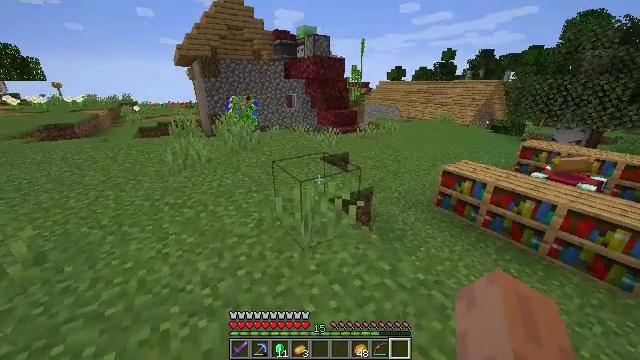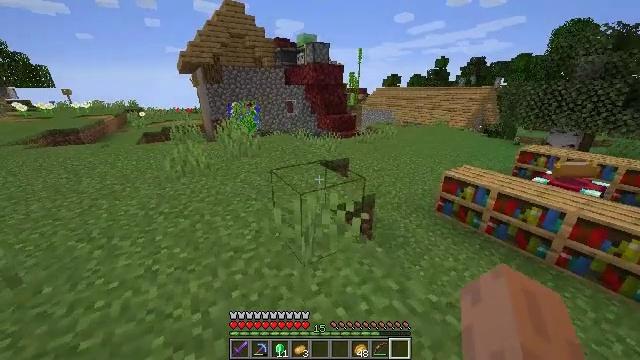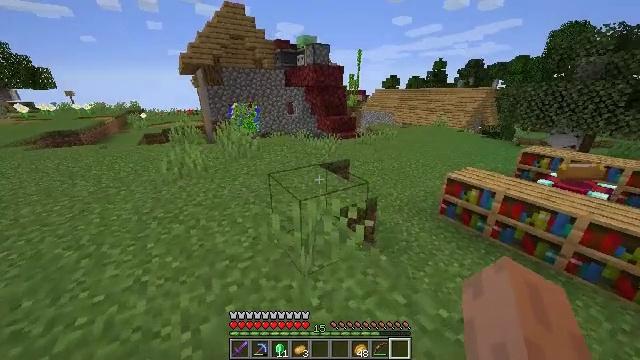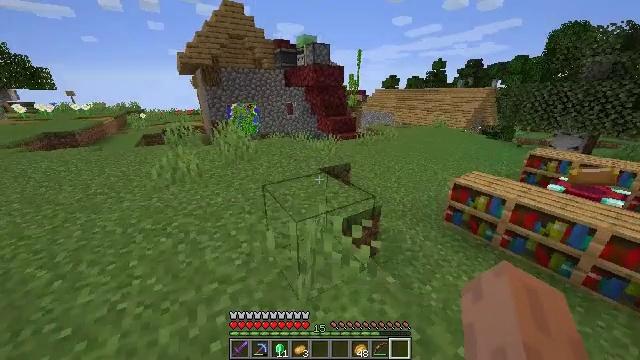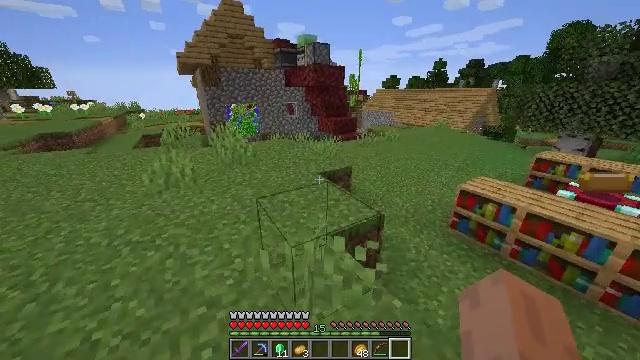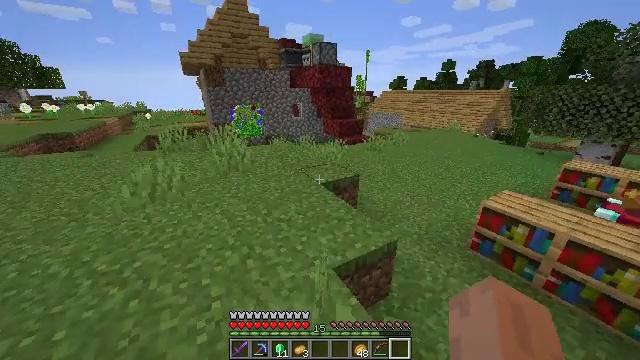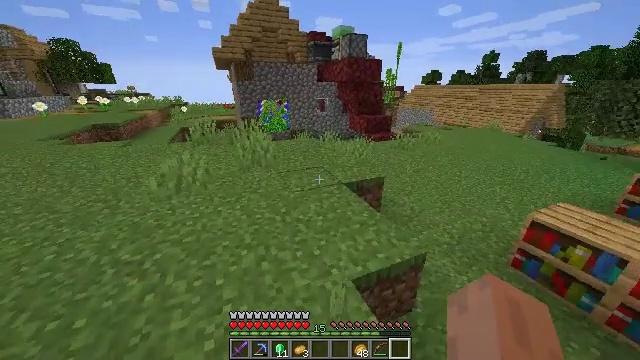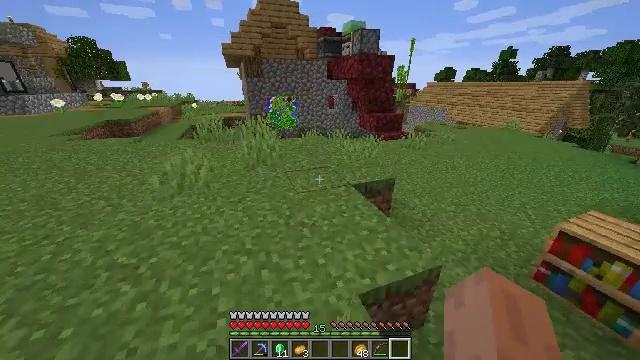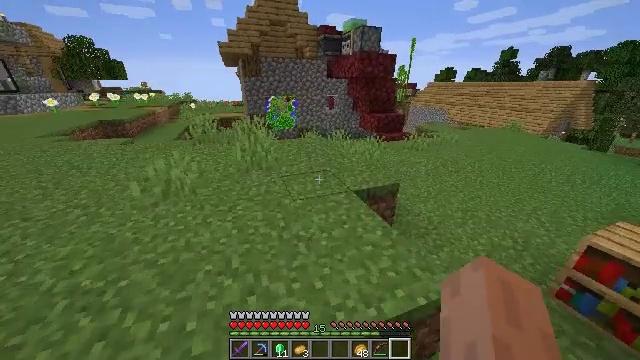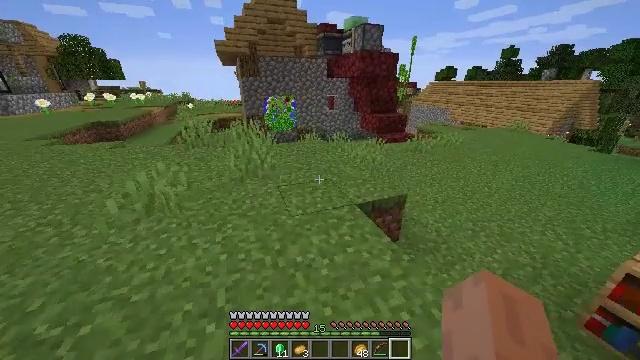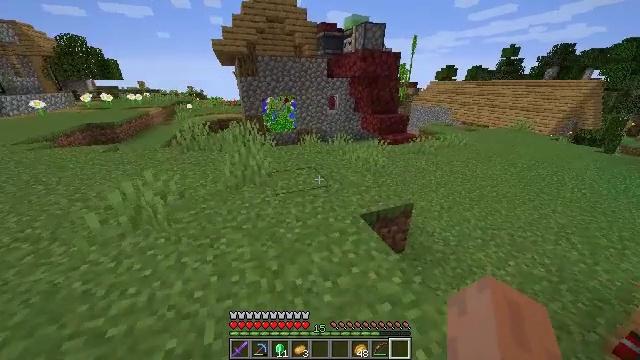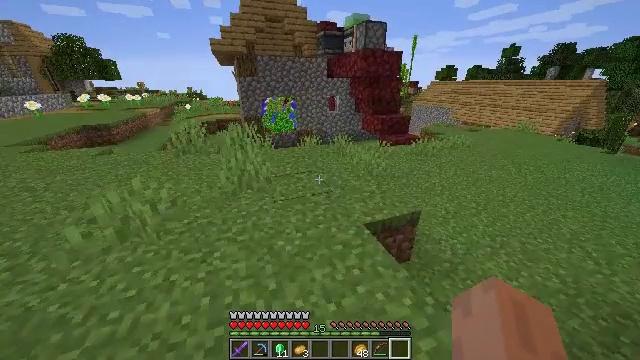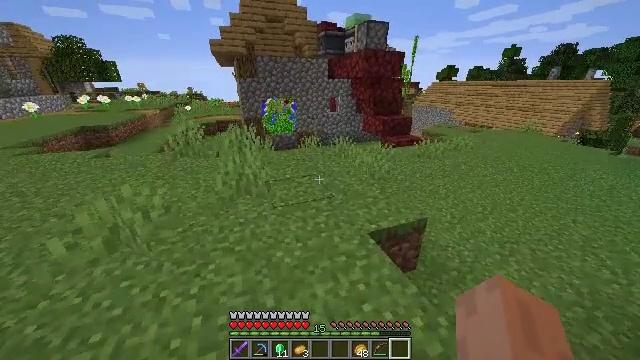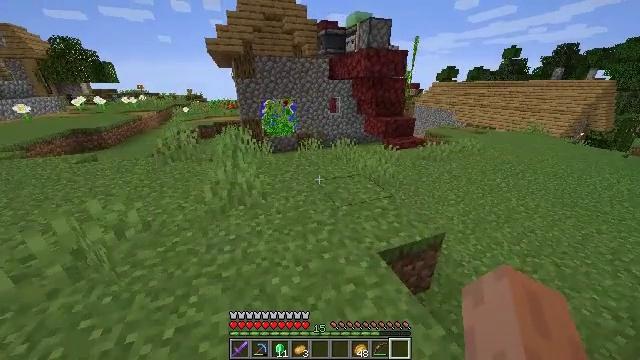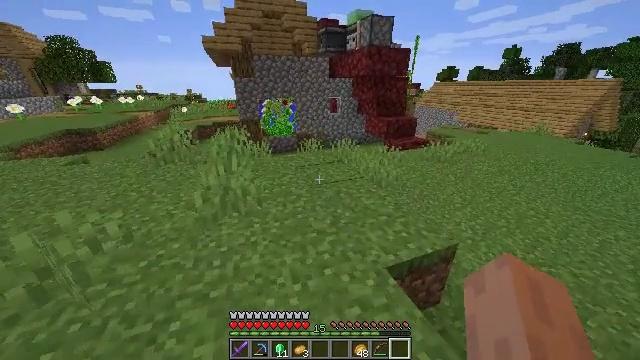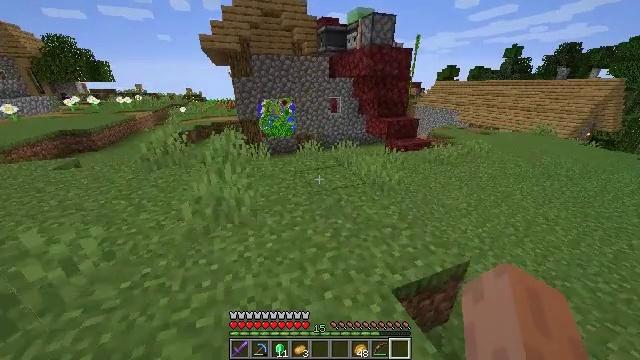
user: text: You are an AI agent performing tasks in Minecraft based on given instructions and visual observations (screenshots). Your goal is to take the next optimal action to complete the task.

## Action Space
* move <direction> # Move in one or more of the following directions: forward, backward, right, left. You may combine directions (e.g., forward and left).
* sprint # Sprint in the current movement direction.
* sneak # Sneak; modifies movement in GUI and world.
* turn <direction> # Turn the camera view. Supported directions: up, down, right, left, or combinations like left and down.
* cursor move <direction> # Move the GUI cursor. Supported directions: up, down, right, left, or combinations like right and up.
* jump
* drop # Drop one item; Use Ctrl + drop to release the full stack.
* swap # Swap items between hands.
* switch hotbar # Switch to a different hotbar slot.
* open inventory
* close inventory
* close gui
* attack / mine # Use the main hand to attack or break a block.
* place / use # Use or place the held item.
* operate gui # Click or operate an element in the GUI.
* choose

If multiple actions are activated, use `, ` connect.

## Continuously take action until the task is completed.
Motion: motion action
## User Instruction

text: Mine cobblestone to craft tools and furnaces.
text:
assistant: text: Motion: move forward
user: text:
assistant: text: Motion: move forward
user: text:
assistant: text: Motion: move forward
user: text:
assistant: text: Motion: move forward
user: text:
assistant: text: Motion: move forward, turn left
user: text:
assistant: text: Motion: move forward, turn left and down
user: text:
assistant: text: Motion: move forward, turn left
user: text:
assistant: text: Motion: move forward
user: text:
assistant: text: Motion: move forward
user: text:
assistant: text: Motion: move forward
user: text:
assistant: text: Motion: move forward
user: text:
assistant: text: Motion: move forward
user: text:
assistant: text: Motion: move forward
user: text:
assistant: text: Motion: move forward
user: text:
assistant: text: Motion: move forward
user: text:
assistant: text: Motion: move forward
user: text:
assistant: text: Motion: move forward
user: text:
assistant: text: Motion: move forward
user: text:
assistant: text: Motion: move forward
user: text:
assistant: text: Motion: move forward
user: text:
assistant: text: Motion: move forward
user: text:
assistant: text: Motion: move forward
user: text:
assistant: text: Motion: move forward
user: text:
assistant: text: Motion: move forward
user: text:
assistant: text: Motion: move forward
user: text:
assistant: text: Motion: move forward
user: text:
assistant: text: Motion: move forward
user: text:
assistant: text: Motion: move forward
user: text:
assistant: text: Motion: move forward
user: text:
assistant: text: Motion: move forward